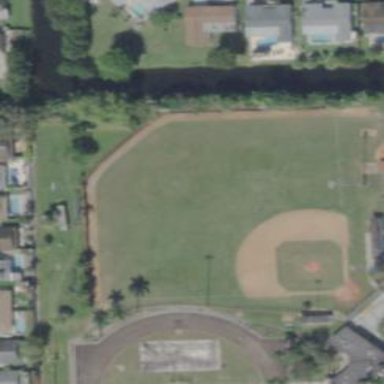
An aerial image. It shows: Baseball pitch for leisure land.